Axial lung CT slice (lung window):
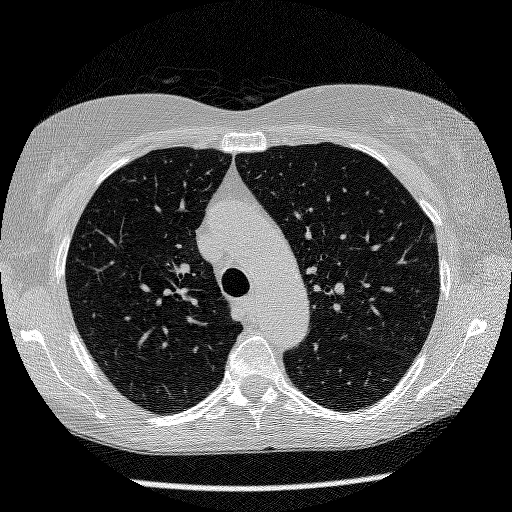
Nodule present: no